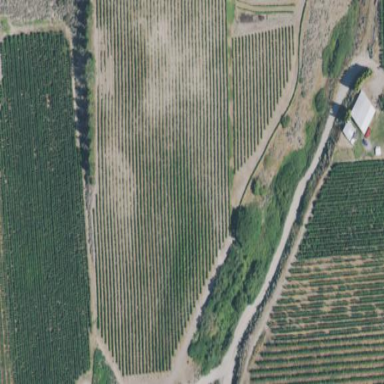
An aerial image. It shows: Vineyard.